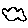
Label: cloud